Field crop: maize
Growth stage: 2
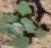
Species: chenopodium